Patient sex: M
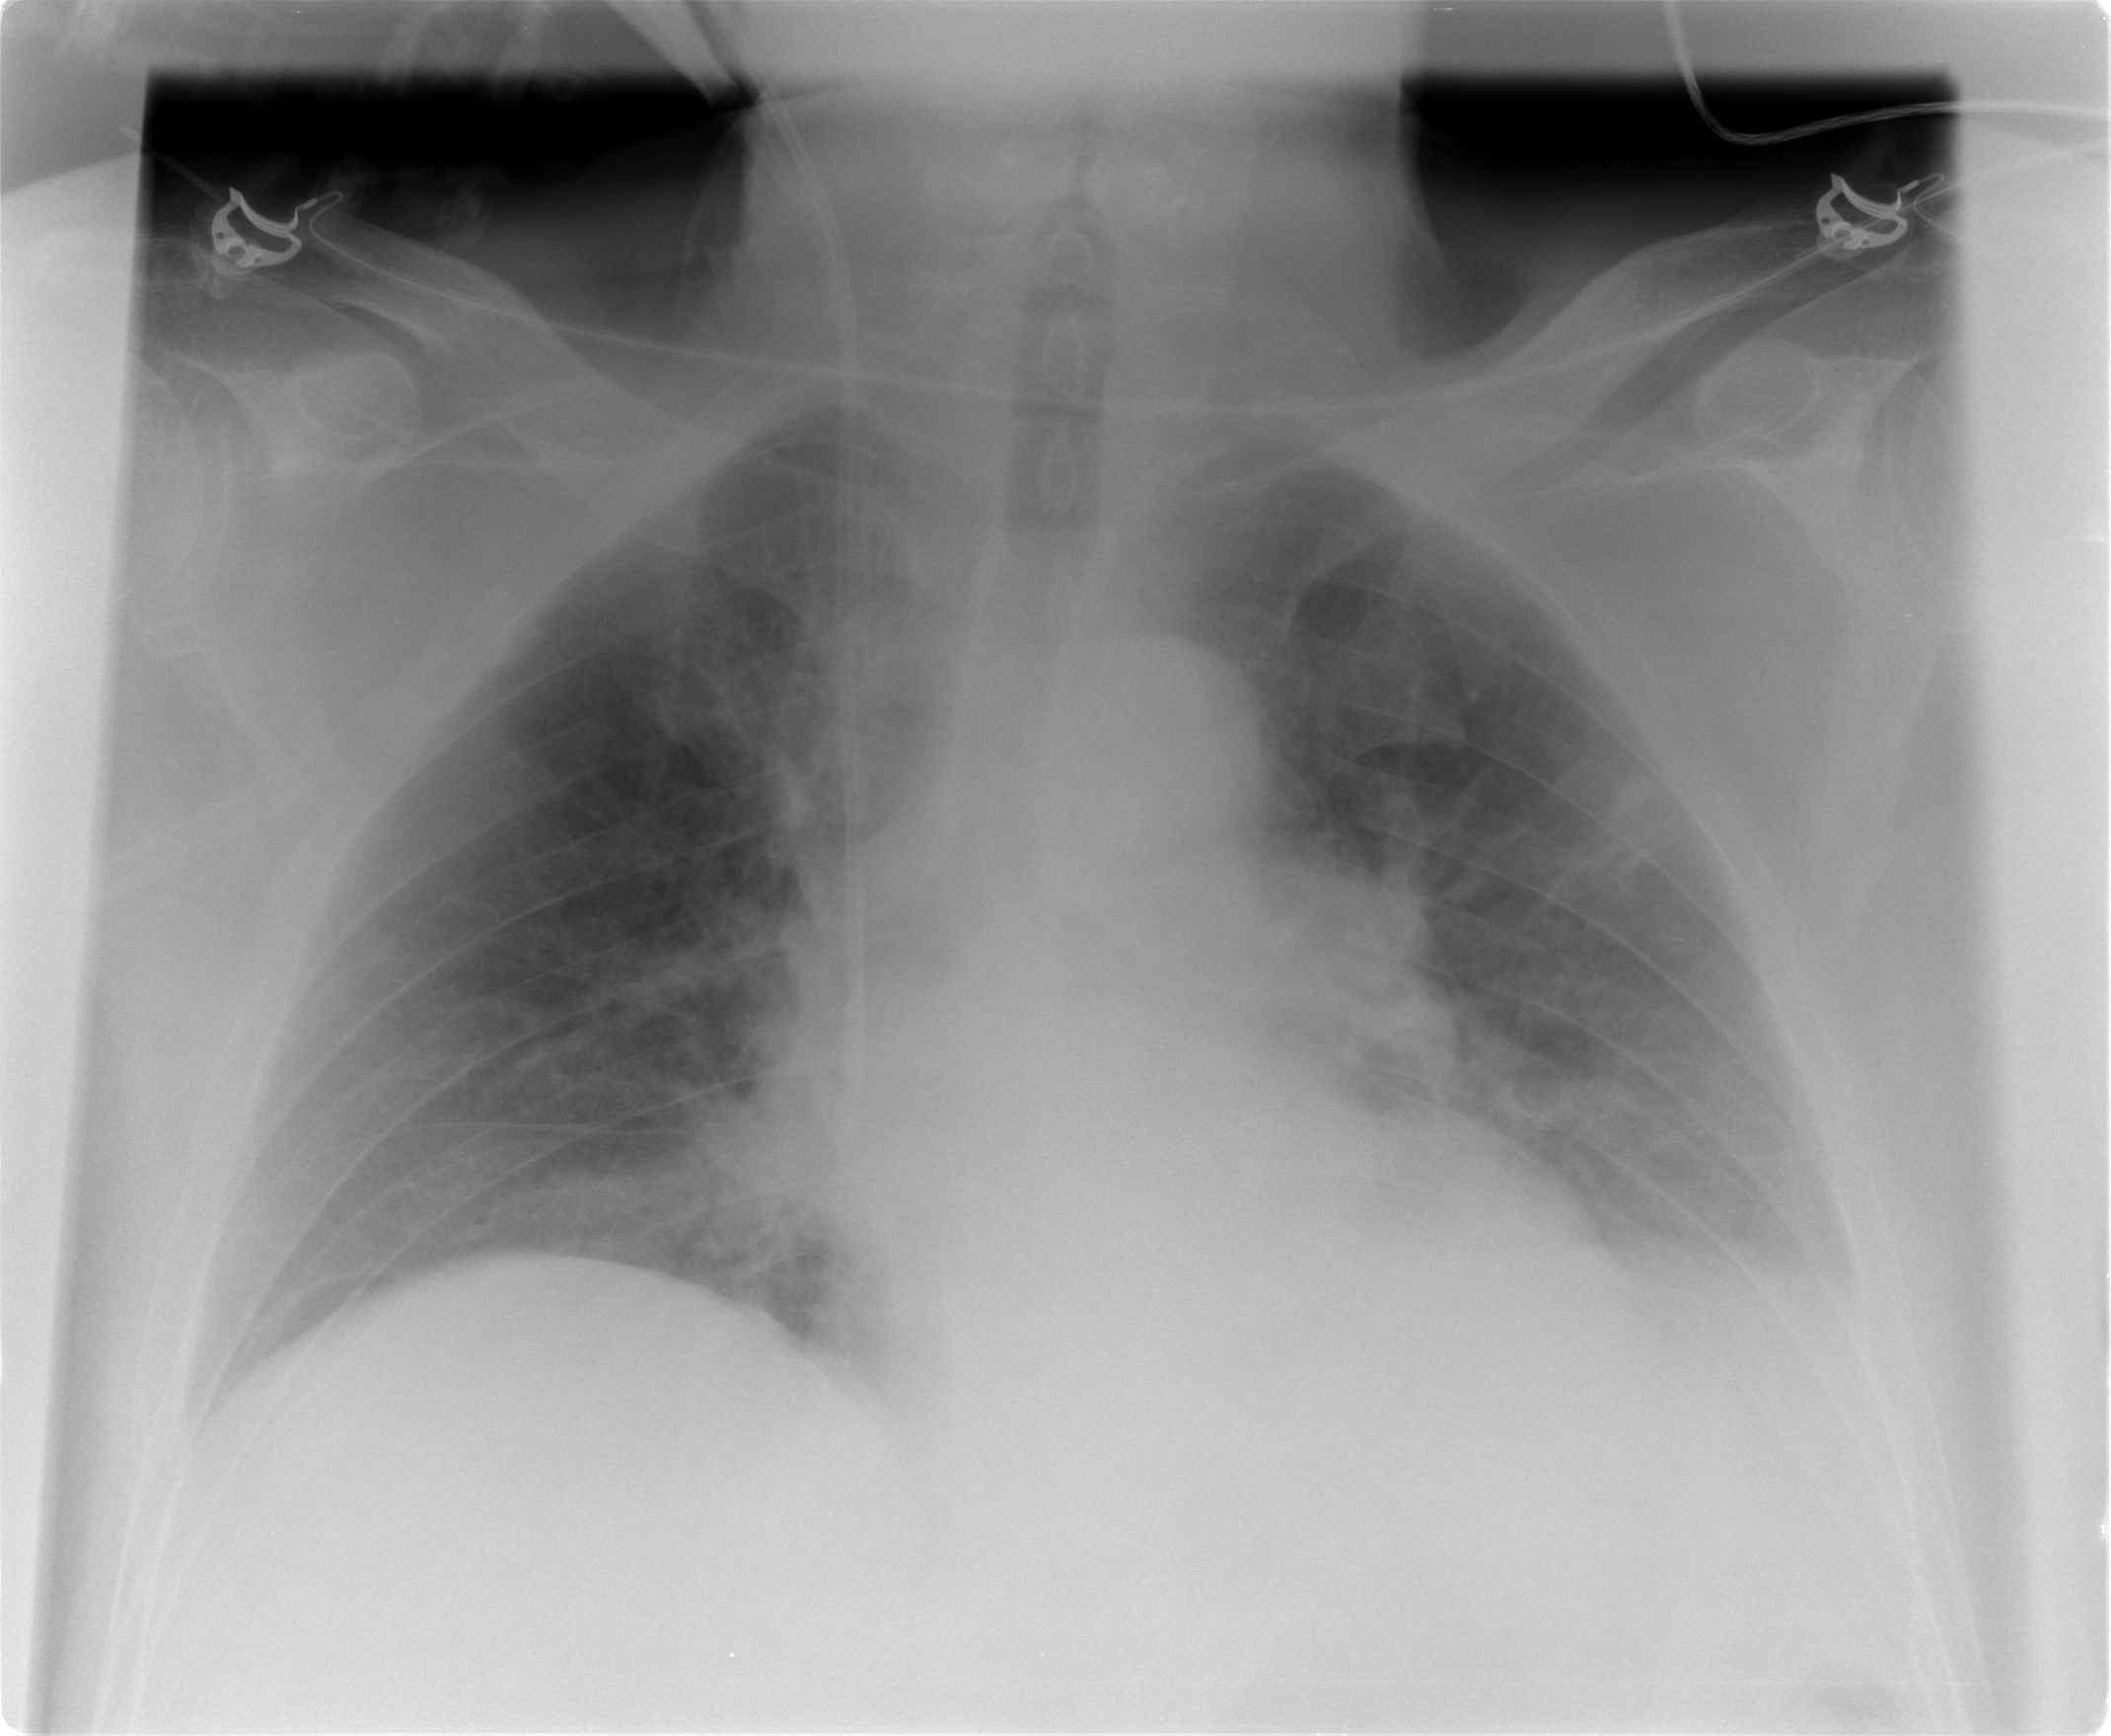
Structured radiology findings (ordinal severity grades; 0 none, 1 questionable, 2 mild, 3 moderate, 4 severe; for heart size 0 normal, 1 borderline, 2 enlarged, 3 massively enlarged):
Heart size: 0
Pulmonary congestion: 2
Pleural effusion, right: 1
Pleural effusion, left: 2
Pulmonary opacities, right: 0
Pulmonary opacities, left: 0
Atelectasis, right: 0
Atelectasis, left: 2